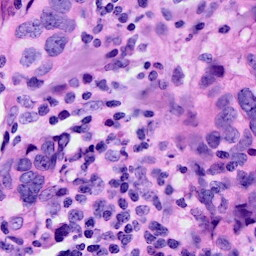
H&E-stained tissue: Breast